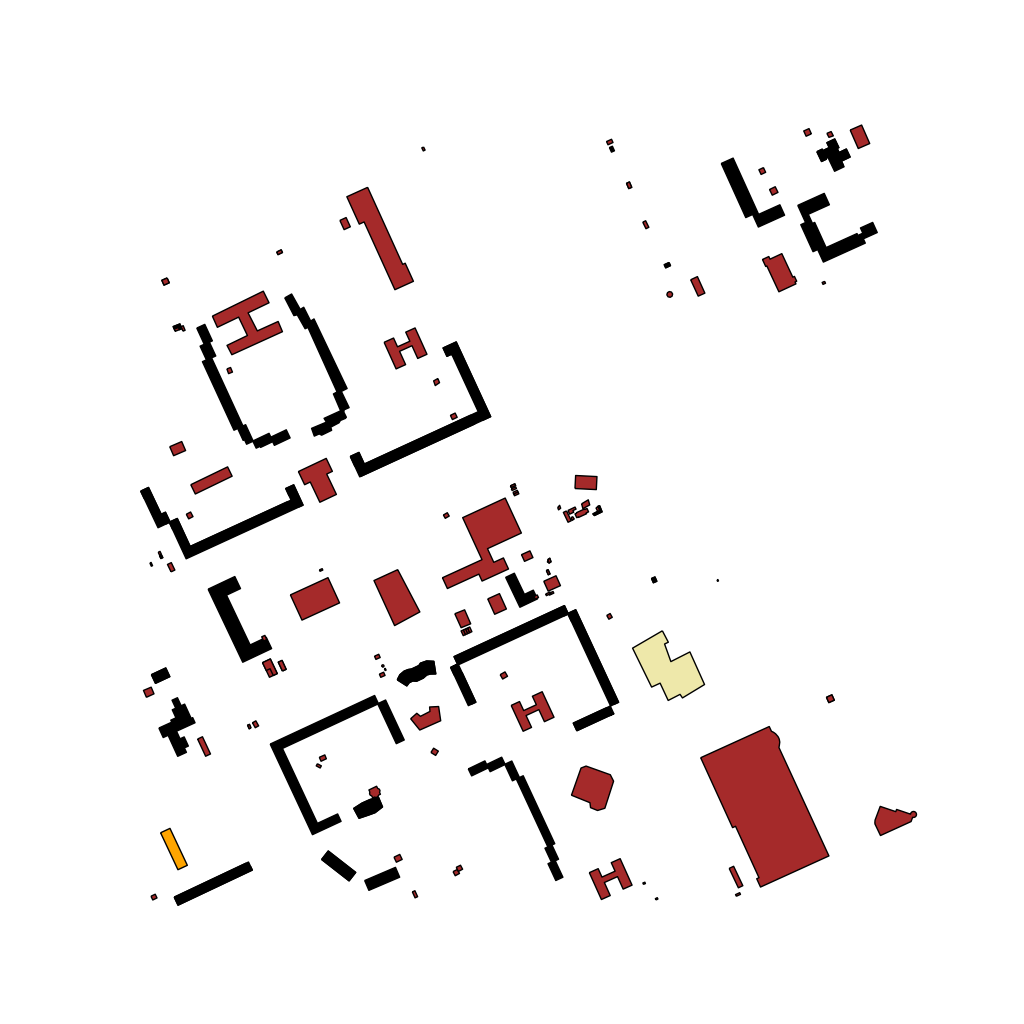
Tags: overhead vector_map, business, recreation, residential, special, modern, soviet, high_rise, individual_rise, low_rise, medium_rise, density_2, Building, Facility, School, Ythsport, 1.0 km²